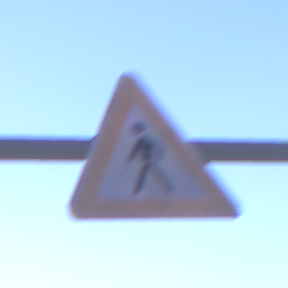
Verkehrszeichen: FussgaengerRechts
Umgebung: Outdoor, Nature
Tageszeit: SunriseSunset
Wetter: Clear
Licht: Natural
Jahreszeit: NotSpecified
Kontrast: LowContrast